Question: I'm writing some code with descriptions using Rmarkdown 2 and knit PDF.
I've been trying many method to write a degree symbol inline:
- - -
And many possible RMarkdown symbols, such as:
-
But nothing is working. Is there a way to write a degree symbol in RMarkdown 2 and convert it do PDF?
EDIT (18 AUGUST 2014):
Ok, I found out where is the problem. If you use \circ in normal sentence or first-level list it is ok. But when I try to use \circ in second-level list - it's not working.

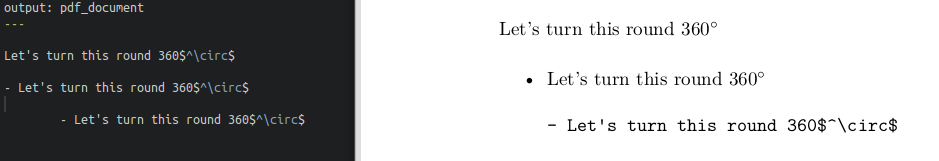
Answer: The problem was with RMarkdown converting nested lists. On this page <URL> you can find sentence:
> The nested list must be indented four spaces or one tab
Although, using the tab could be a problem. When using four spaces - it works:
'''
* Let's turn this round 360$^\circ$
+ Let's turn this round 360$^\circ$
'''